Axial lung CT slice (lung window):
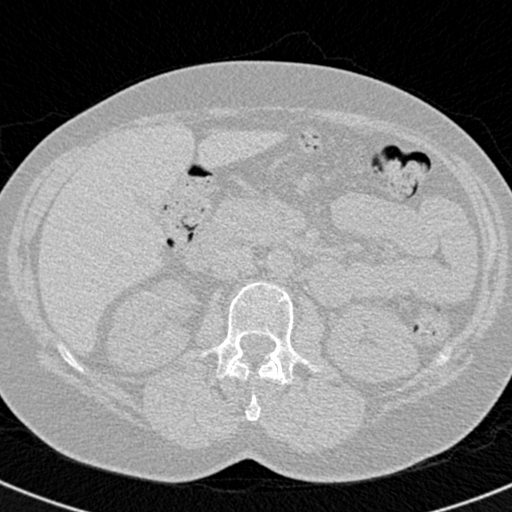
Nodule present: no